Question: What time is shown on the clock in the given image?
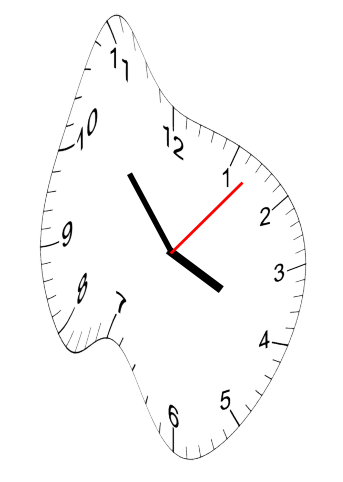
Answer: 03:53:07